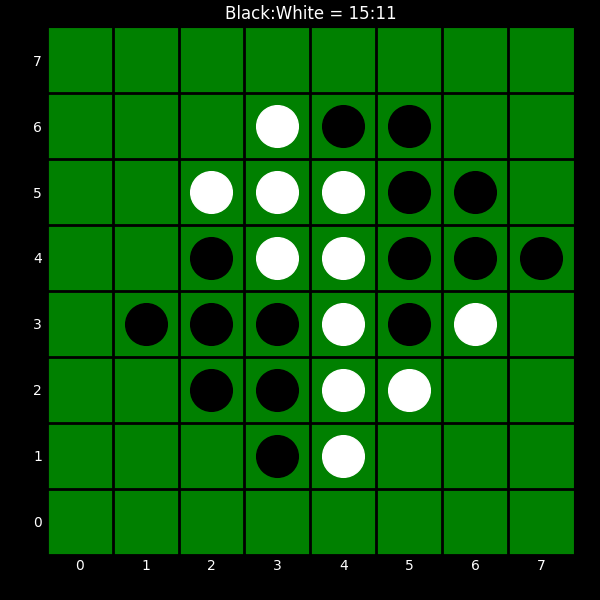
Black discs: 15
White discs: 11